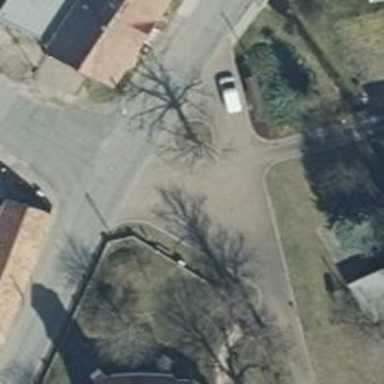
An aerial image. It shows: Paved driveway serving as service road.